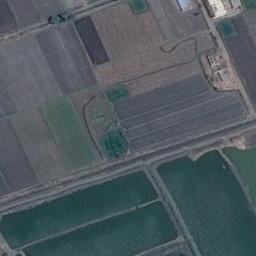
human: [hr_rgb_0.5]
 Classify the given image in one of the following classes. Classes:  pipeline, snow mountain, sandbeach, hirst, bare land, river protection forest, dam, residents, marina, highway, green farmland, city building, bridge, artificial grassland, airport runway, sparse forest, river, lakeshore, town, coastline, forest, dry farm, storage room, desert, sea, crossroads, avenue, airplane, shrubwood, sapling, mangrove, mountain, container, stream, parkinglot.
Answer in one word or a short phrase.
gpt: green farmland